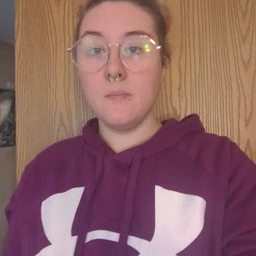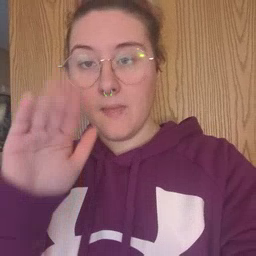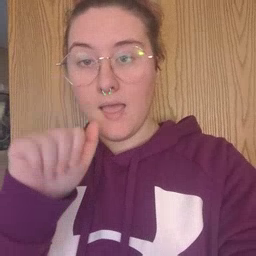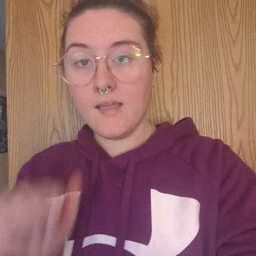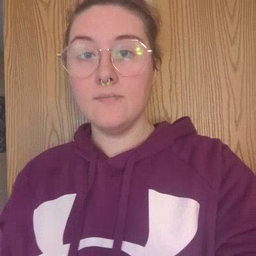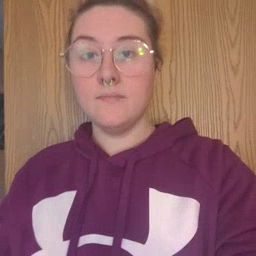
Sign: bye